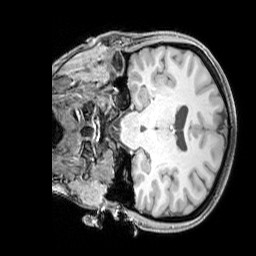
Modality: T1w
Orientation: coronal
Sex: female
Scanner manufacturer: siemens
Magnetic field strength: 3 T
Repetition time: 2.3 s
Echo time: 0.00226 s